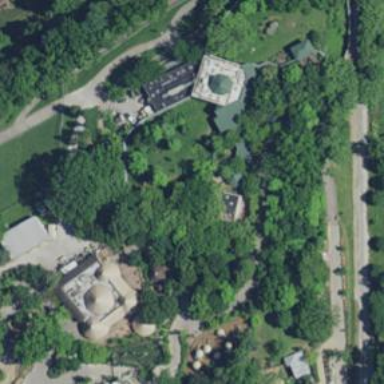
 which is popular attraction for tourists."